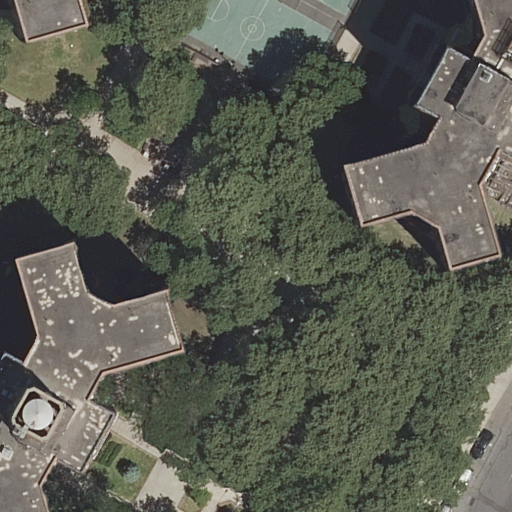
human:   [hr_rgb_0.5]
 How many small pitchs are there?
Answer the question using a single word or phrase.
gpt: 0

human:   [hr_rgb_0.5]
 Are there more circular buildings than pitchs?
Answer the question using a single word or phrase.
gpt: no

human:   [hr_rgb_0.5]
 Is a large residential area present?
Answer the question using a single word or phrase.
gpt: yes

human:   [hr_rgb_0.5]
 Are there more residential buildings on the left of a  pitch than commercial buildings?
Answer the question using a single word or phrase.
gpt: yes

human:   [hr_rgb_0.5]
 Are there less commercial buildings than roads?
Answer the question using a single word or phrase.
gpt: yes

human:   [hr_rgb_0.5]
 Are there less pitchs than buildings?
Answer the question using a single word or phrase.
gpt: yes

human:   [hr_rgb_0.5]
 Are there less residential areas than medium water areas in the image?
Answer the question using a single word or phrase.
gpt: no

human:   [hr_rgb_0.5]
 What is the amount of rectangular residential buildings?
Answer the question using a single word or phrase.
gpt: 1

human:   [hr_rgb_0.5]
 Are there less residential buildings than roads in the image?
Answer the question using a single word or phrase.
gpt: yes

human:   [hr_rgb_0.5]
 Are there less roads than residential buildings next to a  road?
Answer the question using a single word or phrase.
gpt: no

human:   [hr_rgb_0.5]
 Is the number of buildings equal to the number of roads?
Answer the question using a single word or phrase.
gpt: no

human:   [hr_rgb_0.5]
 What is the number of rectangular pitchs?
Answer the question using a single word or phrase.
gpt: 2

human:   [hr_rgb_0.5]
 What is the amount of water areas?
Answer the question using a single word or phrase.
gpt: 0

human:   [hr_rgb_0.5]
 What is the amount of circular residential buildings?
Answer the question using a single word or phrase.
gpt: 0

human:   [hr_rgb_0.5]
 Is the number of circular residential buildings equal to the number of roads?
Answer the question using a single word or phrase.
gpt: no

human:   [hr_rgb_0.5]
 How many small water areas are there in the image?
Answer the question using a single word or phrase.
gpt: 0

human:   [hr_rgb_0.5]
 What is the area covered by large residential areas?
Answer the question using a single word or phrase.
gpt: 5111m2

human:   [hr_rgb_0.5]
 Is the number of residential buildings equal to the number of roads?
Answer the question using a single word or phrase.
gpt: no

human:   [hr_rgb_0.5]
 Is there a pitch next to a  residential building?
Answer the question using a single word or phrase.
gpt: yes

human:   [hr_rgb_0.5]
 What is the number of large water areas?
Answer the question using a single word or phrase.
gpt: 0

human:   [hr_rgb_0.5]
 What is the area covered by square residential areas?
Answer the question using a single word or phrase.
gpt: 0m2

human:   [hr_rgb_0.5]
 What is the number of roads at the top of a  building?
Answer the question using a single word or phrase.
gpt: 7

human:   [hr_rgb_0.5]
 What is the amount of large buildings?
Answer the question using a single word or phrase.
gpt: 0

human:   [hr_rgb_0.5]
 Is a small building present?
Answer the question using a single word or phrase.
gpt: no

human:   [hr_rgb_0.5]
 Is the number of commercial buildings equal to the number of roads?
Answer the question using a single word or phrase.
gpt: no

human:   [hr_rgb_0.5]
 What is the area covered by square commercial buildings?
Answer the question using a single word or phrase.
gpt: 0m2

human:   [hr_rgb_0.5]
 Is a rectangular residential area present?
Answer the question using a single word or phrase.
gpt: yes

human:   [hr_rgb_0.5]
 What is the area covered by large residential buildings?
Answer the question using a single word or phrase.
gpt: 0m2

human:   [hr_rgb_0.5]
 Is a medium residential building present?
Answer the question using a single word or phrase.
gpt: yes

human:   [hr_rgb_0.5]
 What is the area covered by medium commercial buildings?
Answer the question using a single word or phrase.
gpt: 0m2

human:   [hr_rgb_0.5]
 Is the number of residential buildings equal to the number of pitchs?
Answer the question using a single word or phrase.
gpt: no

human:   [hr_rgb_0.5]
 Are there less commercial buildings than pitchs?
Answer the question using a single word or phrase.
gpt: yes

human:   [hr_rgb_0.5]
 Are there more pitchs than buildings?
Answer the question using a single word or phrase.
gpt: no

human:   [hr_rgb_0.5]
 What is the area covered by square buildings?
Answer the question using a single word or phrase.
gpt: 0m2

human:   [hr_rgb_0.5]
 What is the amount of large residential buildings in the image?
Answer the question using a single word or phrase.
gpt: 0

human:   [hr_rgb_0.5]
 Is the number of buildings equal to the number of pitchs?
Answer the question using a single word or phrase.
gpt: no